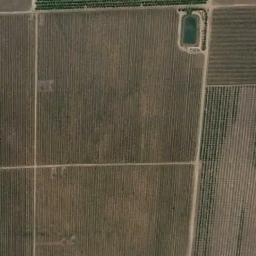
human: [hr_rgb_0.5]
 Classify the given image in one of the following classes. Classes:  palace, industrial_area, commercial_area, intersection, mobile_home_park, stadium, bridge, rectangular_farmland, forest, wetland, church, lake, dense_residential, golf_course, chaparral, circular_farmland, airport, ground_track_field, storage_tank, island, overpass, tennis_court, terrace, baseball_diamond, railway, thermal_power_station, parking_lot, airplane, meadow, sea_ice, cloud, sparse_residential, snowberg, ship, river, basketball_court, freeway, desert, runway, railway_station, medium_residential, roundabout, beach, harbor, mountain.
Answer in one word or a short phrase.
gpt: rectangular_farmland